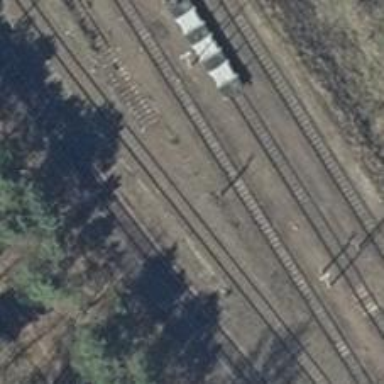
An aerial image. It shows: Abandoned railway yard is depicted.